Question: I am working on a custom 'UIProgressView'. Please see attached image.

I am very close to it, but I am unable to add the circle at the begining of the pregressbar, like the current progress is 15% so the circle is placed on there.
Any Idea ?
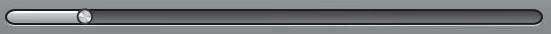
Answer: code like below...
'''
[progressView setMaximumTrackImage:[UIImage imageNamed:@"yourimage"] forState:UIControlStateNormal];
[progressView setMinimumTrackImage:[UIImage imageNamed:@"yourimage"] forState:UIControlStateNormal];
[progressView setThumbImage:[UIImage imageNamed:@"yourimage"] forState:UIControlStateNormal];
//intial progress
progressview.progress=0.0;
'''
Increase your progress
'''
progressview.progress=progress here;
'''
let me know it is working or not!!!!
Happy Coding!!!